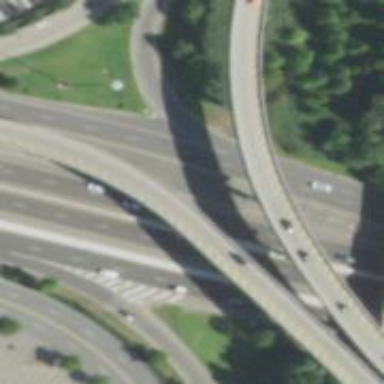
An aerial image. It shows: Trunk link highway.